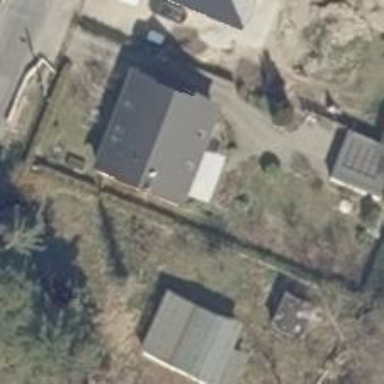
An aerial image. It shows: Detached building.